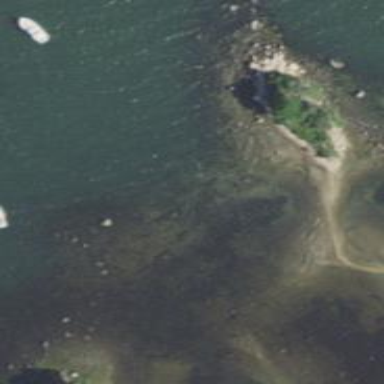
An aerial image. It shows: Rocky area with tidal influences.